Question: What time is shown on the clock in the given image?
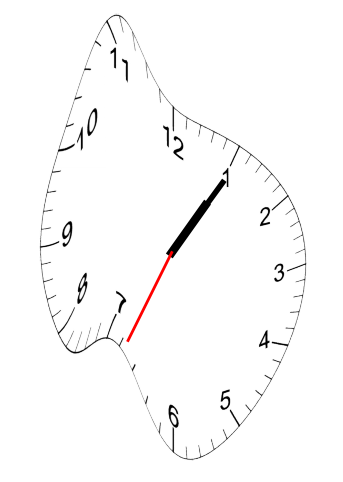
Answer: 01:05:34